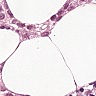
Metastatic tissue present: yes